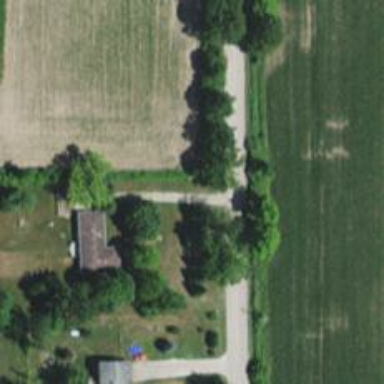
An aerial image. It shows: Driveway.